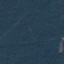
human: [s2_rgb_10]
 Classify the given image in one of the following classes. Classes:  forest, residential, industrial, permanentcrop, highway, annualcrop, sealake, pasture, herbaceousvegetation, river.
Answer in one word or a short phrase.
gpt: Forest